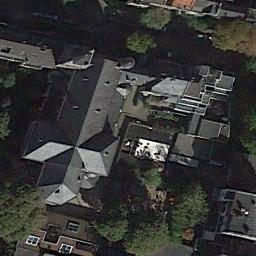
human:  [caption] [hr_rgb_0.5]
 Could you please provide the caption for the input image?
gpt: The church is surrounded by some buildings and trees .

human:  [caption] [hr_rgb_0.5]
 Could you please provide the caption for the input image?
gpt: This is a church  There are some trees on both sides of it .

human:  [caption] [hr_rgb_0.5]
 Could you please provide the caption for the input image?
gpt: The church with a cross-shaped sloping roof is surrounded by other buildings and some trees .

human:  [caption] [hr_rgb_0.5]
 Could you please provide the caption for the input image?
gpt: A church with a gray cross-shaped roof, With towers, Surrounding buildings and trees .

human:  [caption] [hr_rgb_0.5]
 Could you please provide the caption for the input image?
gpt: A church with a gray cross structure is beside some gray buildings and green trees on suburban area .